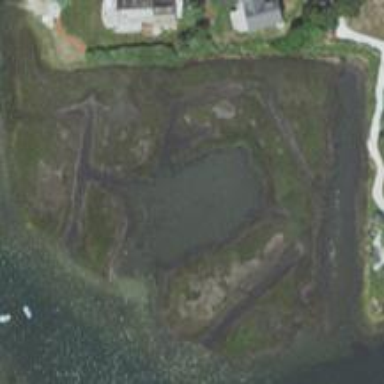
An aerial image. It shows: Saltmarsh wetland.